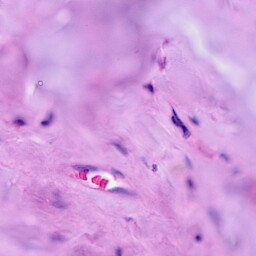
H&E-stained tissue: Breast